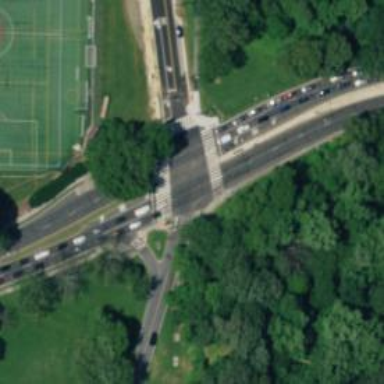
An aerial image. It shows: Zebra crossing on the road.